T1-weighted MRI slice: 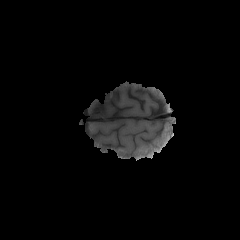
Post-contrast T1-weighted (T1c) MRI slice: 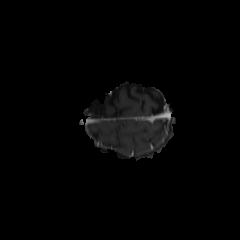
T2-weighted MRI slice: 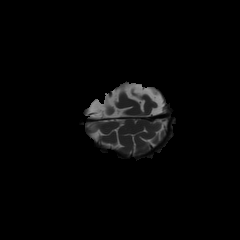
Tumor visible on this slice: no